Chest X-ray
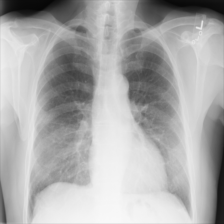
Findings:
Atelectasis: negative
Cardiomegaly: negative
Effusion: negative
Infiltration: negative
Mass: negative
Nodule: negative
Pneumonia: negative
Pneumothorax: negative
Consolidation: negative
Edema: negative
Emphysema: negative
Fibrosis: negative
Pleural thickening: negative
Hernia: negative